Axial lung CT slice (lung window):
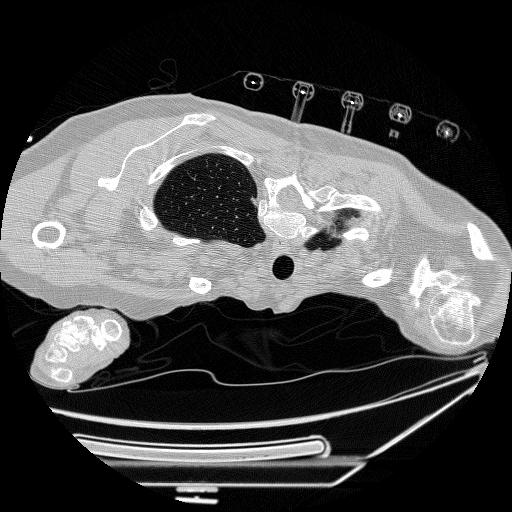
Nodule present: no